Question: For a hobby project I'm attempting to align photo's and create 3D pictures. I basically have 2 camera's on a rig, that I use to make pictures. Automatically I attempt to align the images in such a way that you get a 3D SBS image.
They are high resolution images, which means a lot of pixels to process. Because I'm not really patient with computers, I want things to go fast.
Originally I've worked with code based on image stitching and feature extraction. In practice I found these algorithms to be too inaccurate and too slow. The main reason is that you have different levels of depth here, so you cannot do a 1-on-1 match of features. Most of the code already works fine, including vertical alignment.
For this question, you can assume that different ISO exposion levels / color correction and vertical alignment of the images are both taken care of.
What is still missing is a good algorithm for correcting the angle of the pictures. I noticed that left-right pictures usually vary a small number of degrees (think +/- 1.2 degrees difference) in angle, which is enough to get a slight headache. As a human you can easily spot this by looking at sharp differences in color and lining them up.
The irony here is that you spot it immediately as a human if it's correct or not, but somehow I'm not able to learn this to a machine. :-)
I've experimented with edge detectors, Hough transform and a large variety of home-brew algorithms, but so far found all of them to be both too slow and too inaccurate for my purposes. I've also attempted to iteratively aligning vertically while changing the angles slightly, so far without any luck.
Please note: Accuracy is perhaps more important than speed here.
---
I've added an example image here. It's actually both a left and right eye, alpha-blended. If you look closely, you can see the lamb at the top having two ellipses, and you can see how the chairs don't exactly line up at the top. It might seem negliable, but on a full screen resolution while using a beamer, you will easily see the difference. This also shows the level of accuracy that is required; it's quite a lot.

The shift in 'x' direction will give the 3D effect. Basically, if the shift is 0, it's on the screen, if it's <0 it's behind the screen and if it's >0 it's in front of the screen. This also makes matching harder, since you're not looking for a 'stitch'.
Basically the two camera's 'look' in the same direction (perpendicular as in the second picture here: <URL>.
The difference originates from the camera being on a slightly different angle. This means the rotation is uniform throughout the picture.
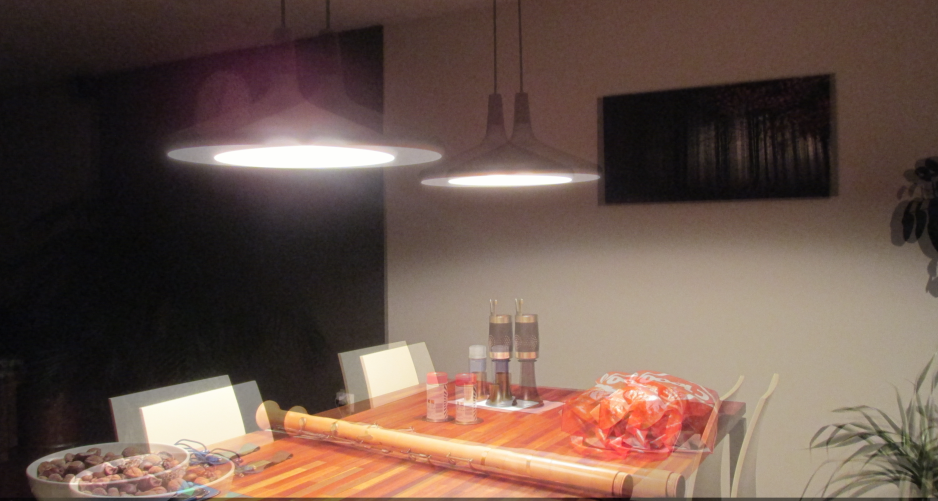
Answer: I have once used the following amateur approach.
Assume that the second image has a rotation + vertical shift mismatch. This means that we need to apply some transform for the second image which can be expressed in matrix form as
'''
x' = a*x + b*y + c
y' = d*x + e*y + f
'''
that is, every pixel that has coordinates '(x,y)' on the second image, should be moved to a position '(x',y')' to compensate for this rotation and vertical shift.
We have a strict requirement that 'a=e', 'b=-d' and 'd*d+e*e=1' so that it is indeed rotation+shift, no zoom or slanting etc. Also this notation allows for horizontal shift too, but this is easy to fix after angle+vertical shift correction.
Now select several common features on both images (I did selection by hand, as just 5-10 seemed enough, you can try to apply some automatic feature detection mechanism). Assume 'i'-th feature has coordinates '(x1[i], y1[i])' on first image and '(x2[i], y2[i])' on the second. We expect that after out transformation the features have as equal as possible 'y'-coordinates, that is we want (ideally)
'''
y1[i]=y2'[i]=d*x2[i]+e*y2[i]+f
'''
Having enough (>=3) features, we can determine 'd', 'e' and 'f' from this requirement. In fact, if you have more than 3 features, you will most probably not be able to find common 'd', 'e' and 'f' for them, but you can apply least-square method to find 'd', 'e' and 'f' that make 'y2'' as close to 'y1' as possible. You can also account for the requirement that 'd*d+e*e=1' while finding 'd', 'e' and 'f', though as far as i remember, I got acceptable results even not accounting for this.
After you have determined 'd', 'e' and 'f', you have the requirement 'a=e' and 'b=-d'. This leaves only 'c' unknown, which is horizontal shift. If you know what the horizontal shift should be, you can find 'c' from there. I used the background (clouds on a landscape, for example) to get 'c'.
When you know all the parameters, you can do one pass on the image and correct it. You might also want to apply some anti-aliasing, but that's a different question.
Note also that you can in a similar way introduce quadratic correction to the formulas to account for additional distortions the camera usually has.
---
However, that's just a simple algorithm I came up with when I faced the same problem some time ago. I did not do much research, so I'll be glad to know if there is a better or well-established approach or even a ready software.